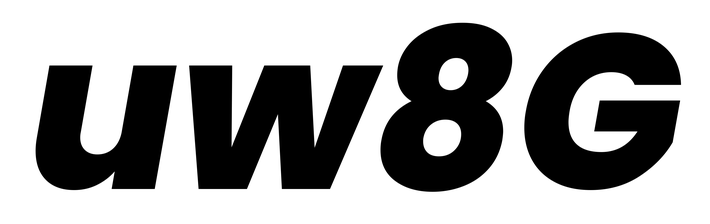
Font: Poppins-ExtraBoldItalic